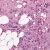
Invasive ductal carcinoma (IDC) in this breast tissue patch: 1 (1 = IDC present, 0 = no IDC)